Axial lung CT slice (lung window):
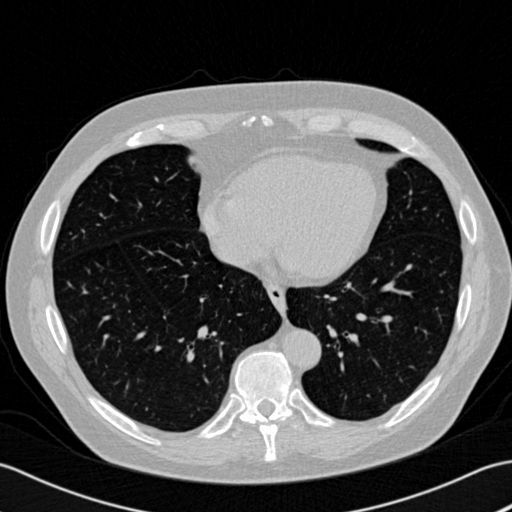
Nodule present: no